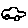
Label: car